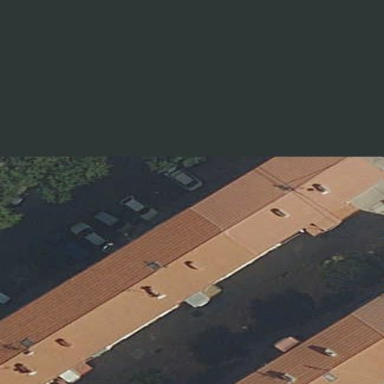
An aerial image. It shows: Hipped roof apartment building.